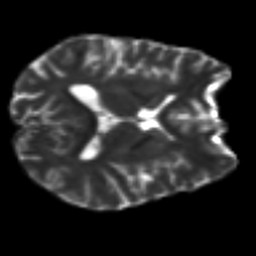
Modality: T2w
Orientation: axial
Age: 22
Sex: female
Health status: ill
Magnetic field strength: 3 T
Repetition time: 8.4 s
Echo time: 0.0926 s